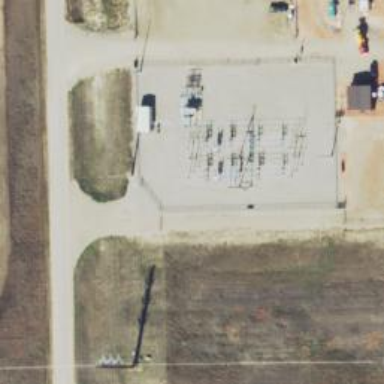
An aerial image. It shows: Switch used for power control.